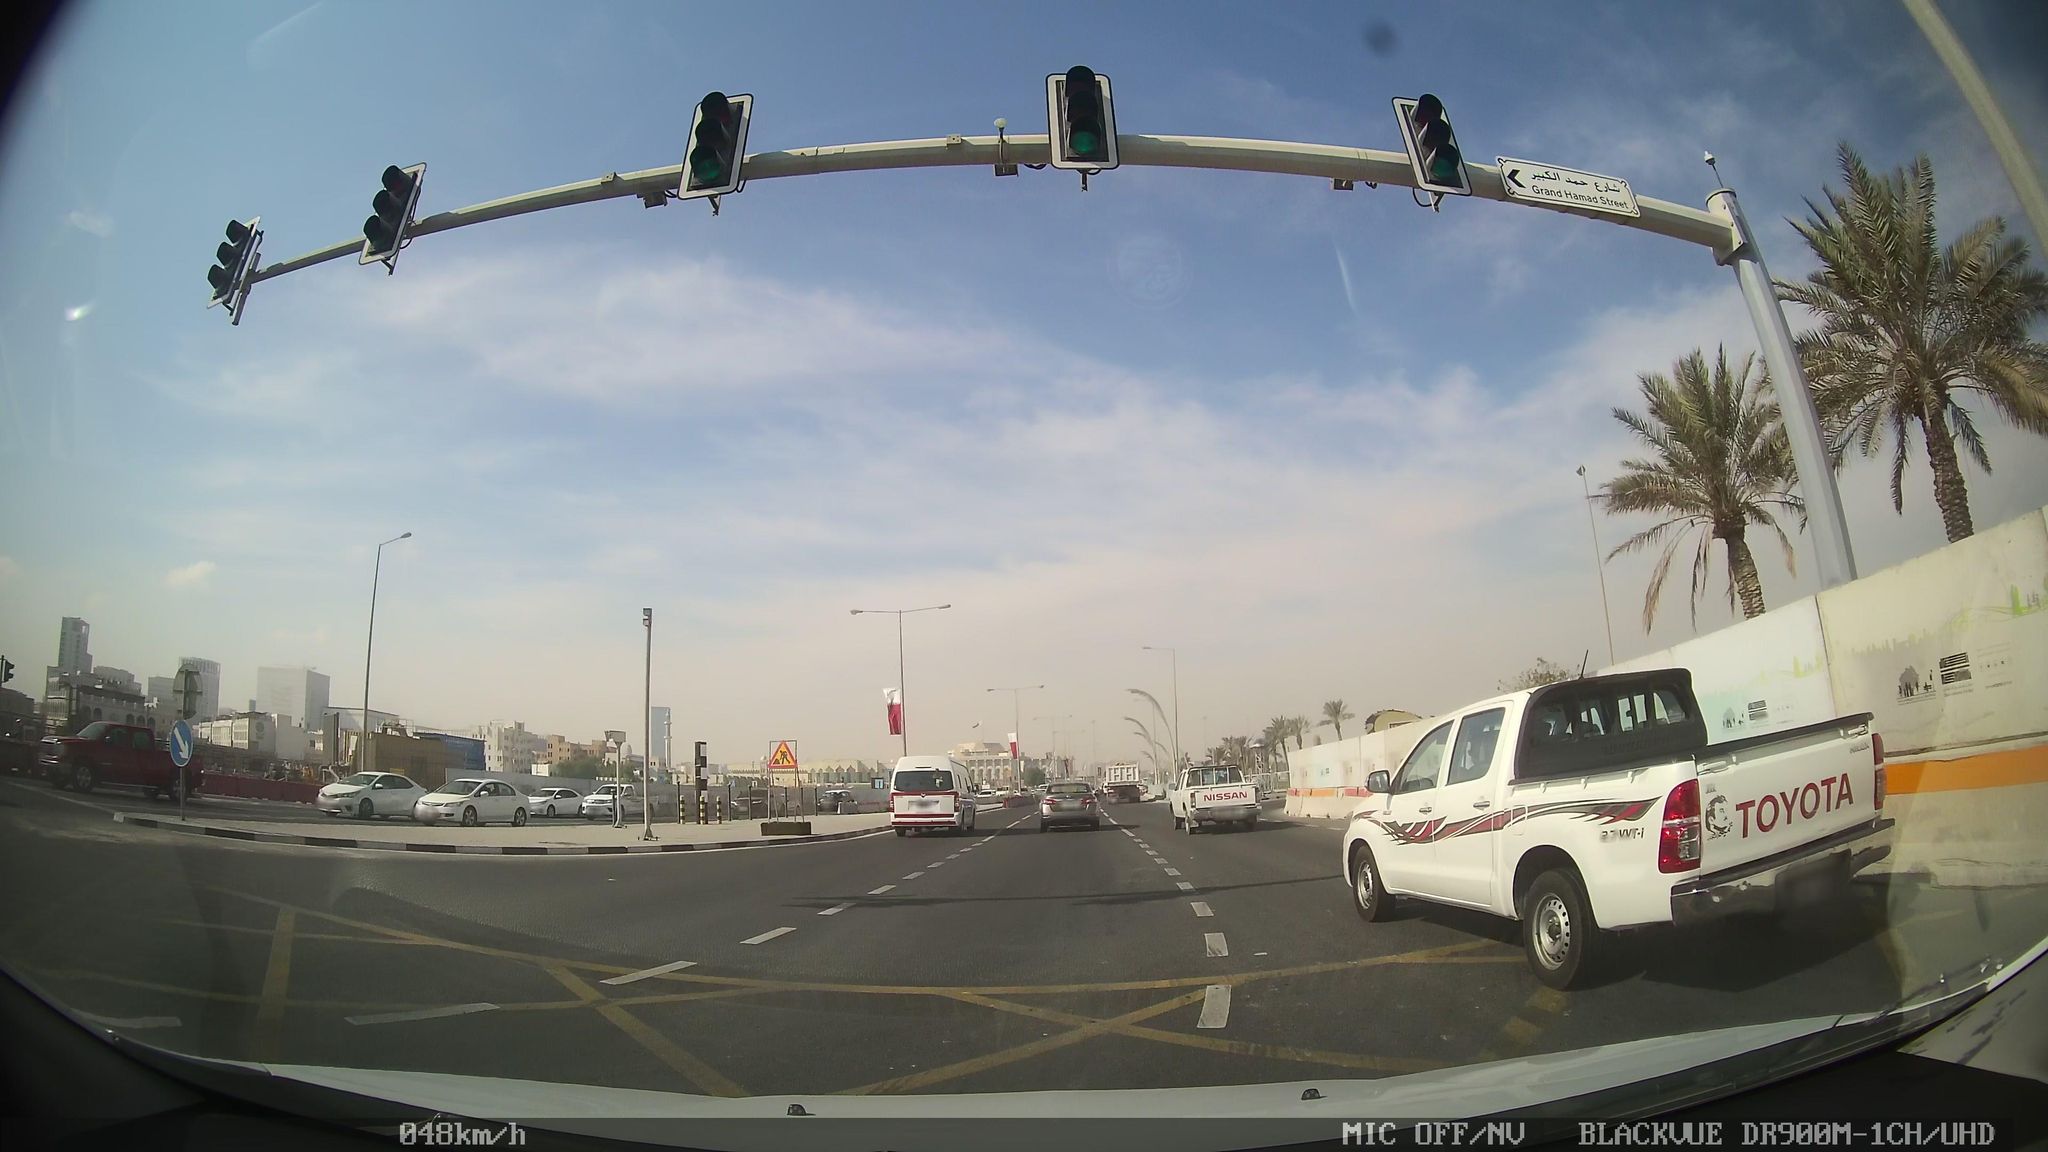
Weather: clear
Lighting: day
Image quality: good
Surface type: driving surface
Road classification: trunk_link
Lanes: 3
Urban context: urban centre
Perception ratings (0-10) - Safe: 1.98, Lively: 5.34, Beautiful: 6.01, Boring: 3.85, Depressing: 6.5, Wealthy: 2.51